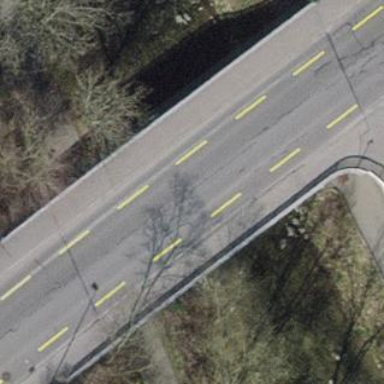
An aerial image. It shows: Bridge with beam structure.